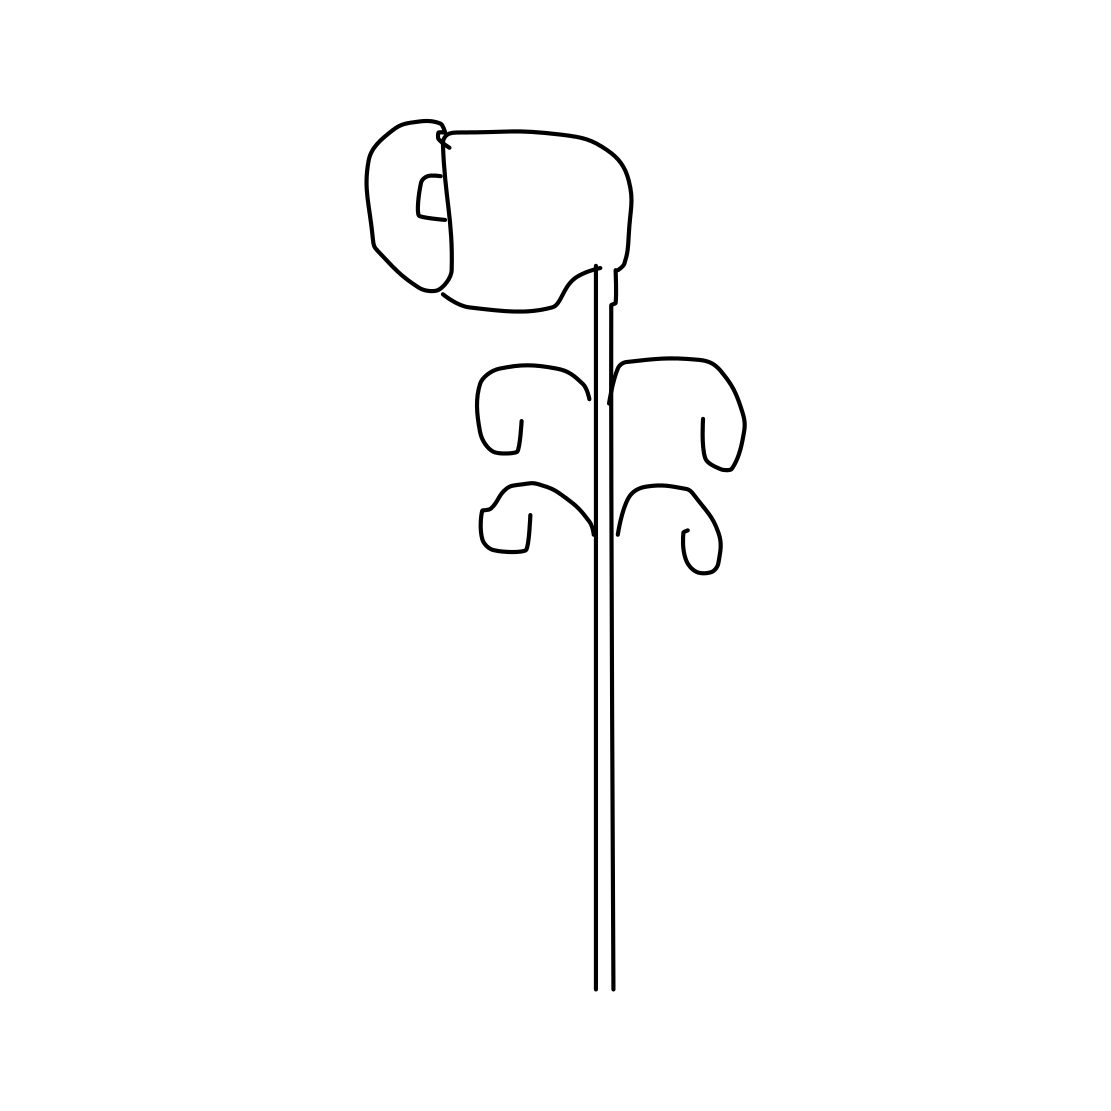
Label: streetlight